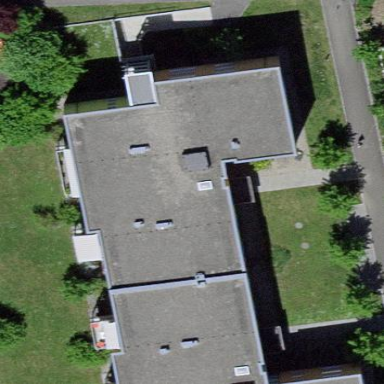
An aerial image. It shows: Image showing building with apartments.